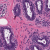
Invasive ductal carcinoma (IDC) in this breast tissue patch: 0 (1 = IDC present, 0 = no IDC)